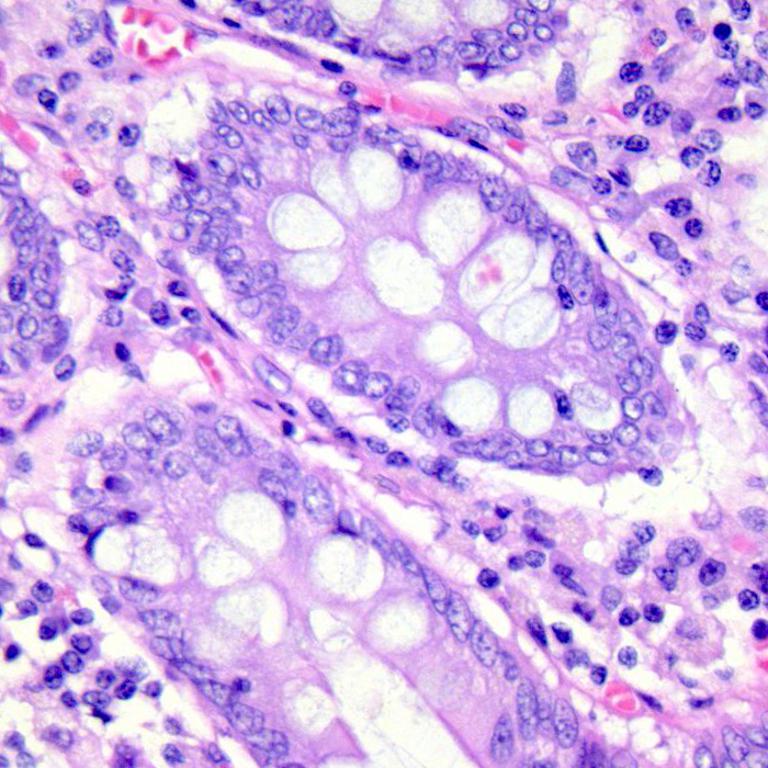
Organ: colon
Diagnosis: benign